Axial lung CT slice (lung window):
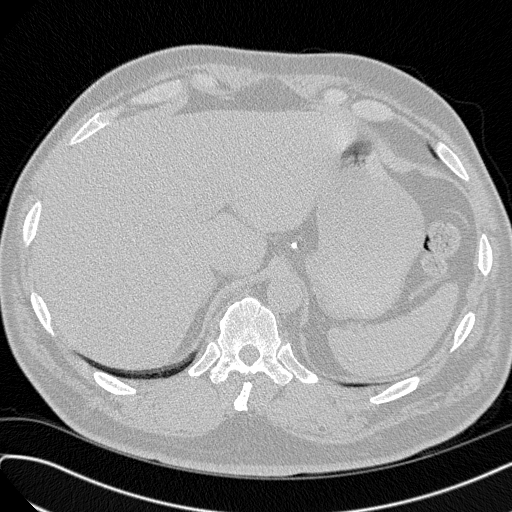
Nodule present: no